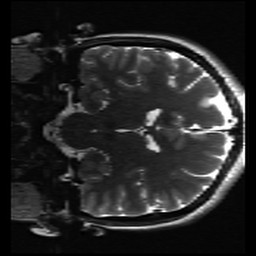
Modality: inplaneT2
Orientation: coronal